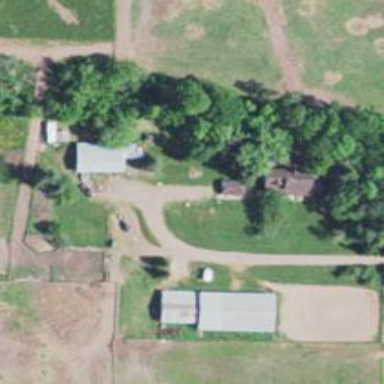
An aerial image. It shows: Driveway.